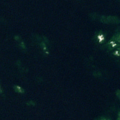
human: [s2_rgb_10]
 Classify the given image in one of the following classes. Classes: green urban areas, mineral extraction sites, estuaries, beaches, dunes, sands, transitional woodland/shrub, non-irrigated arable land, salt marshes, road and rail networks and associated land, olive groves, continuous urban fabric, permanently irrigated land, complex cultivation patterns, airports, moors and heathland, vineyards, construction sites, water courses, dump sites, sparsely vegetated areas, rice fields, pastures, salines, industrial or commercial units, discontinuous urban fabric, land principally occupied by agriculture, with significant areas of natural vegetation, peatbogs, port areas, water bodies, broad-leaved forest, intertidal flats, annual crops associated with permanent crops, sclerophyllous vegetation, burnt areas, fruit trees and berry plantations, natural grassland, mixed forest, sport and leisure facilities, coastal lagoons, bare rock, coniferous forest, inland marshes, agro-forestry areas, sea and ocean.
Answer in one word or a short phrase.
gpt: sea and ocean